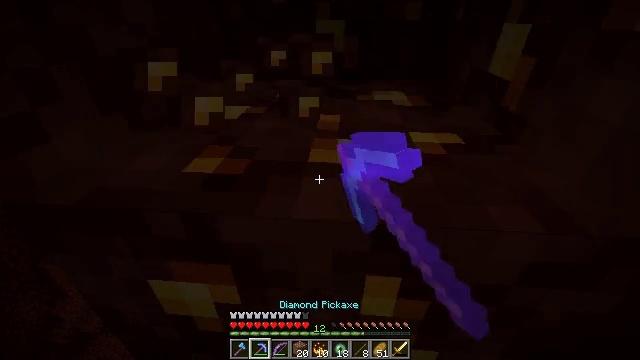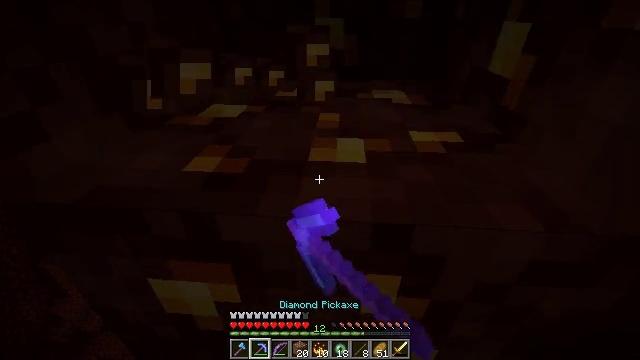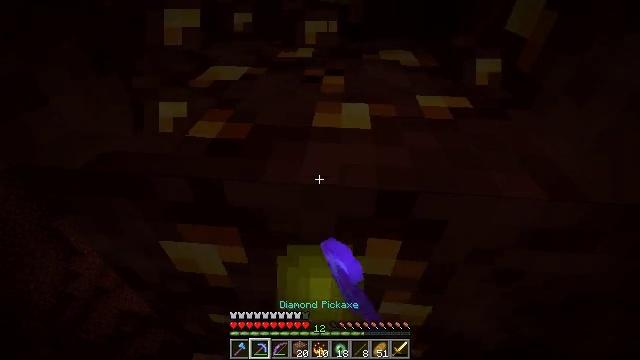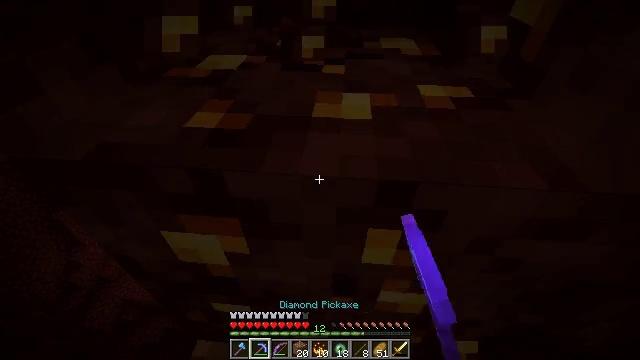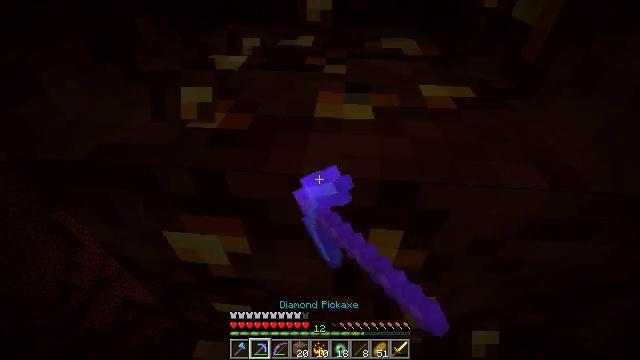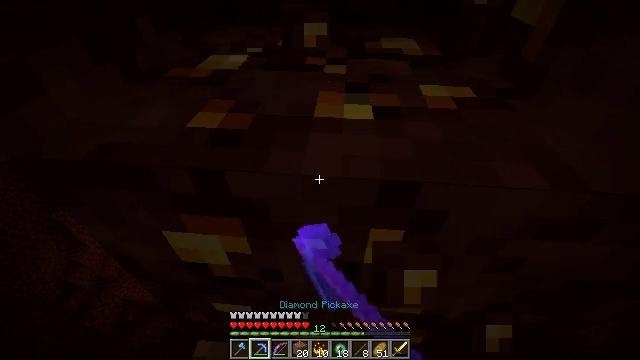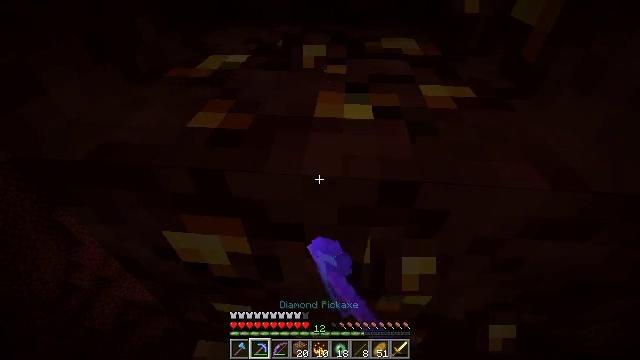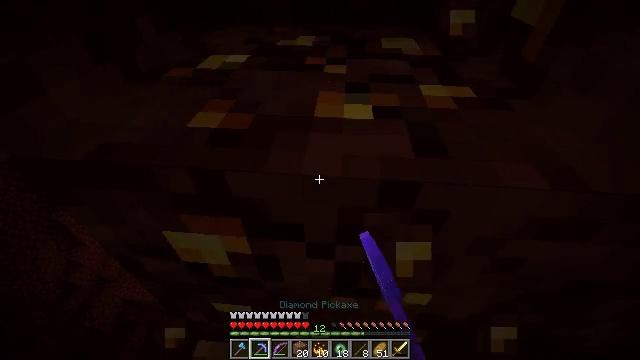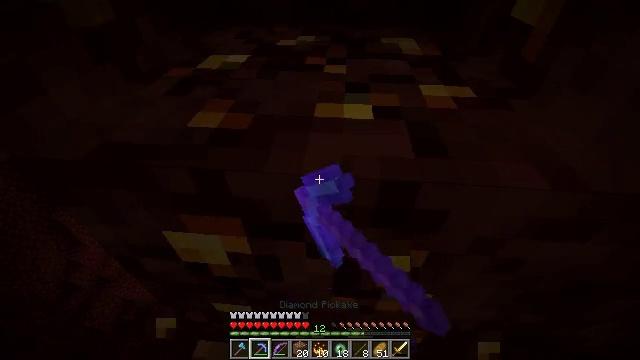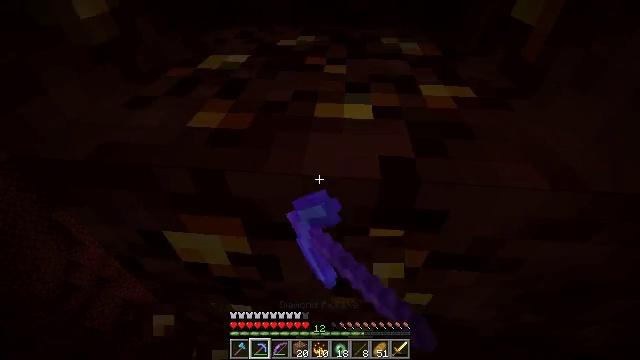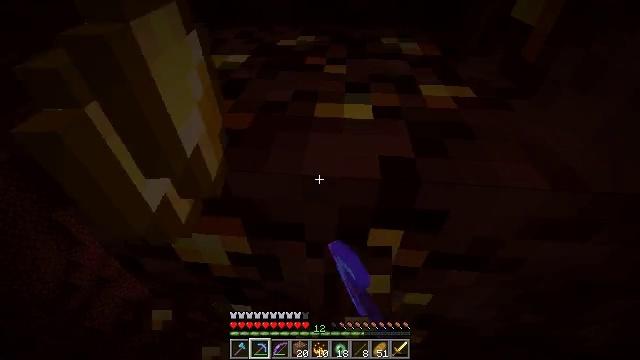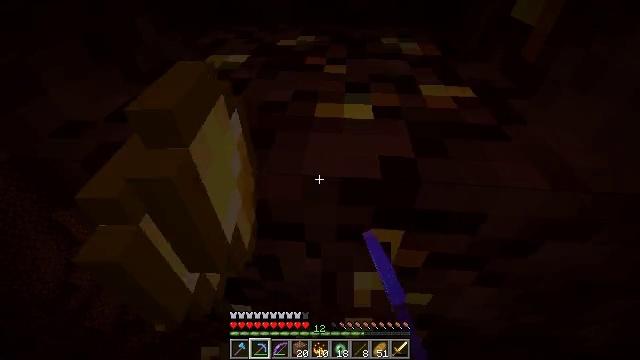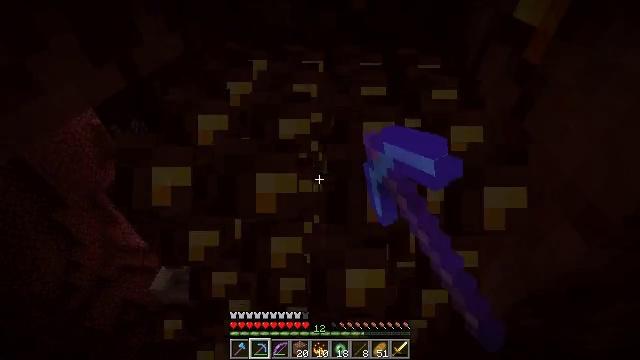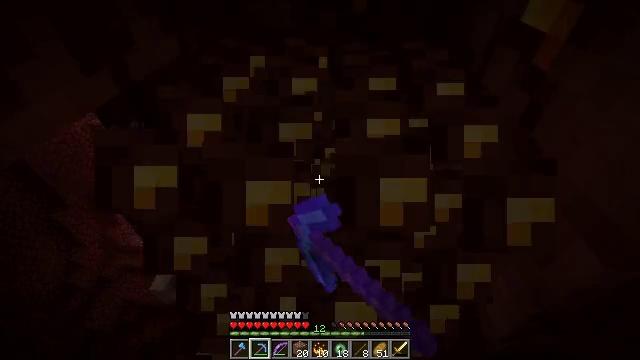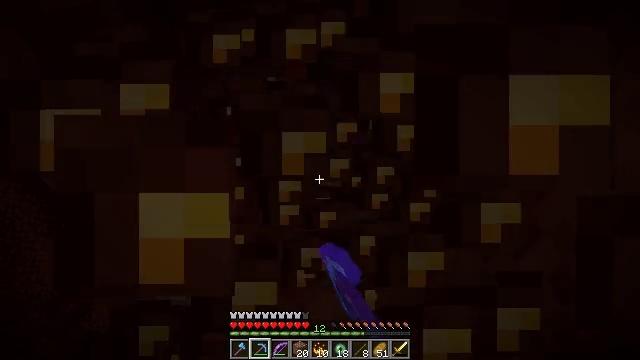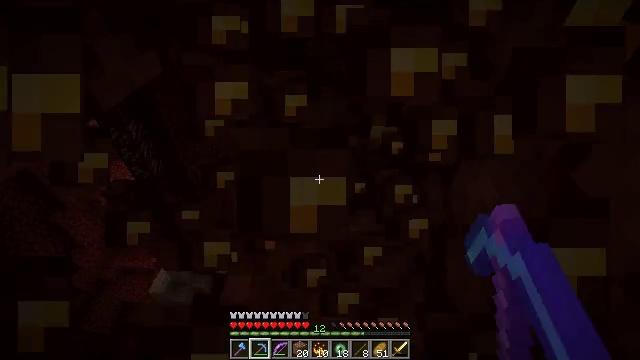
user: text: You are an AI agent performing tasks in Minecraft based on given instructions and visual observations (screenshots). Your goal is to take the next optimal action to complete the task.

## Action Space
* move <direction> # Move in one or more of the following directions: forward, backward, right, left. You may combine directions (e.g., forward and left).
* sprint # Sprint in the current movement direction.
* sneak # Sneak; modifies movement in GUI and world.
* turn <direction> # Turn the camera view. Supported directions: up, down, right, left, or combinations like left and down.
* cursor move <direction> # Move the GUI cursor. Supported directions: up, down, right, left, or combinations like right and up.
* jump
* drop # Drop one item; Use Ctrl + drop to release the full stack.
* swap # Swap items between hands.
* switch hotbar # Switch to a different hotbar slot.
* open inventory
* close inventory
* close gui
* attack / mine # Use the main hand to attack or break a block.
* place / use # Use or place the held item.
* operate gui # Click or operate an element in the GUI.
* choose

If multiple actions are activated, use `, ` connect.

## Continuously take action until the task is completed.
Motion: motion action
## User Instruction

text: Extract nether gold ore from the Netherrack.
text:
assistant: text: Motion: move forward, sneak, attack / mine
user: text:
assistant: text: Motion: move forward, sneak, turn down, attack / mine
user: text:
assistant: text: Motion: move forward, sneak, turn down, attack / mine
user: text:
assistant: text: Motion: move forward, sneak, attack / mine
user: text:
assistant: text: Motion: sneak, attack / mine
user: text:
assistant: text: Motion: sneak, attack / mine
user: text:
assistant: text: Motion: sneak, attack / mine
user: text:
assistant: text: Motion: sneak, attack / mine
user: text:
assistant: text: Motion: sneak, attack / mine
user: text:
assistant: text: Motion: sneak, attack / mine
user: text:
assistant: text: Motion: move forward, sneak, attack / mine
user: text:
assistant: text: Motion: move forward, sneak, attack / mine
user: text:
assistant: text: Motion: move forward, sneak, attack / mine
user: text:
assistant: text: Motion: move forward, sneak, attack / mine
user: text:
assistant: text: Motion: move forward, sneak, attack / mine
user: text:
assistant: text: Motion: move forward, sneak, attack / mine
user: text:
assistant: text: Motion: move forward, sneak, attack / mine
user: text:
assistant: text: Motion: move forward, sneak, turn right and up, attack / mine
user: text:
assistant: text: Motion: sneak, turn right and up, attack / mine
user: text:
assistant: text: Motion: sneak, turn right and up, attack / mine
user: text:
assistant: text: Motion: sneak, turn right and up, attack / mine
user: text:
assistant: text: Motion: sneak, turn right and up, attack / mine
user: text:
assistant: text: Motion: sneak, attack / mine
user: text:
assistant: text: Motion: sneak, attack / mine
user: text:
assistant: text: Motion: sneak, attack / mine
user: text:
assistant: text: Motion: sneak, attack / mine
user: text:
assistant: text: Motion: sneak, attack / mine
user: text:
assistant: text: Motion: sneak, attack / mine
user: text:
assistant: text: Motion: sneak, turn up, attack / mine
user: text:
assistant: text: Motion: sneak, attack / mine